Question: How do I style the Tab Control Border so that the selected Tab Item does not have a line underneath it?

These are my Tab Control and Tab Item styles so far.
'''
<!-- Tab control styling -->
<Style TargetType="{x:Type TabControl}">
<Setter Property="Padding" Value="10,5,10,5" />
<Setter Property="Margin" Value="3.5" />
<Setter Property="Background" Value="{DynamicResource {x:Static SystemColors.ControlLightBrushKey}}" />
</Style>
<!-- Tab item styling -->
<Style TargetType="{x:Type TabItem}">
<Setter Property="Template">
<Setter.Value>
<ControlTemplate TargetType="{x:Type TabItem}">
<Grid>
<Border
Name="Border"
Background="{DynamicResource {x:Static SystemColors.ControlBrushKey}}"
BorderBrush="Black"
BorderThickness="1,1,1,0"
CornerRadius="3,3,0,0"
MinWidth="120">
<ContentPresenter x:Name="ContentSite"
VerticalAlignment="Center"
HorizontalAlignment="Center"
ContentSource="Header"
Margin="12,2,12,2"/>
</Border>
</Grid>
<ControlTemplate.Triggers>
<Trigger Property="IsFocused" Value="True" >
<Setter Property="Background" TargetName="Border" Value="{DynamicResource {x:Static SystemColors.ControlLightBrushKey}}" />
<Setter Property="HeaderTemplate">
<Setter.Value>
<DataTemplate>
<TextBlock FontWeight="Bold" Text="{Binding}"/>
</DataTemplate>
</Setter.Value>
</Setter>
</Trigger>
<Trigger Property="IsMouseOver" Value="True" >
<Setter Property="Background" TargetName="Border" Value="{DynamicResource {x:Static SystemColors.ControlLightBrushKey}}" />
<Setter Property="HeaderTemplate">
<Setter.Value>
<DataTemplate>
<TextBlock FontWeight="Bold" Text="{Binding}"/>
</DataTemplate>
</Setter.Value>
</Setter>
</Trigger>
<Trigger Property="IsSelected" Value="True" >
<Setter Property="Background" TargetName="Border" Value="{DynamicResource {x:Static SystemColors.ControlLightBrushKey}}" />
<Setter Property="HeaderTemplate">
<Setter.Value>
<DataTemplate>
<TextBlock FontWeight="Bold" Text="{Binding}"/>
</DataTemplate>
</Setter.Value>
</Setter>
</Trigger>
</ControlTemplate.Triggers>
</ControlTemplate>
</Setter.Value>
</Setter>
</Style>
'''
If I can achieve the look displayed in the screenshot without having to overload the tab item control template then I don't have an issue as the default tab item template doesn't have the line underneath it on the selected tab. I haven't been able to do this so far. Thanks for your help.
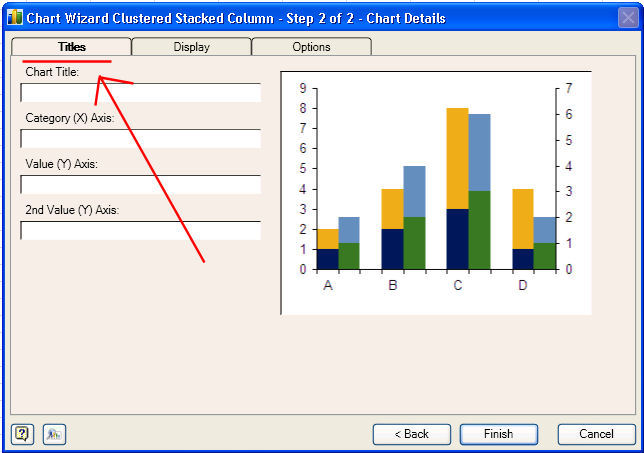
Answer: The XAML below is how I have overridden the TabControl to solve this problem. The key piece of info is the 'Margin' property of the 'HeaderPanel'. You will see that the bottom margin is -1, which shifts it down just enough to cover up that line.
'''
<Setter Property="Template">
<Setter.Value>
<ControlTemplate TargetType="{x:Type TabControl}">
<Grid KeyboardNavigation.TabNavigation="Local">
<Grid.RowDefinitions>
<RowDefinition Height="Auto" />
<RowDefinition Height="*" />
</Grid.RowDefinitions>
<TabPanel x:Name="HeaderPanel"
Grid.Row="0"
Panel.ZIndex="1"
Margin="0,0,4,-1"
IsItemsHost="True"
KeyboardNavigation.TabIndex="1"
Background="Transparent" />
<Border x:Name="Border"
Grid.Row="1"
BorderThickness="1"
KeyboardNavigation.TabNavigation="Local"
KeyboardNavigation.DirectionalNavigation="Contained"
KeyboardNavigation.TabIndex="2">
<Border.Background>
<SolidColorBrush Color="White"/>
</Border.Background>
<Border.BorderBrush>
<SolidColorBrush Color="White"/>
</Border.BorderBrush>
<ContentPresenter x:Name="PART_SelectedContentHost"
Margin="4"
ContentSource="SelectedContent" />
</Border>
</Grid>
</ControlTemplate>
</Setter.Value>
</Setter>
</Style>
'''